七年级 · 计数
某班 50 名同学参加一次科技知识竞赛, 将竞赛成绩整理后分为五个组, 如图所示, 画出频数分布直方图, 已知图中从左到右前四个小组的频率依次是 $0.04,0.16,0.32$ 和 0.28 , 则第五组的频

数是( )

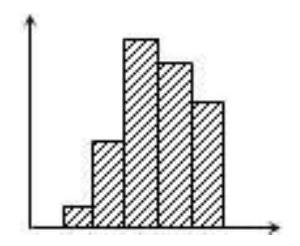
A. 20
B. 8
C. 10
D. 16

答案: C
解析: 【答案】 $C$

【解析】解: 第五组的频率是 $1-(0.04+0.16+0.32+0.28)=0.2$,

则第五组的频数是 $50 \times 0.2=10$.

故选: $C$.

根据各小组频率之和等于 1 可知则第五组的频率是 $1-(0.04+0.16+0.32+0.28)=$ 0.2 , 则即可求得第五组的频数.

本题考查读频数分布直方图的能力和利用统计图获取信息的能力. 利用统计图获取信息时, 必须认真观察、分析、研究统计图, 才能作出正确的判断和解决问题, 同时考查对频率、频数灵活运用的综合考查, 各小组频数之和等于数据总和, 各小组频率之和等于1